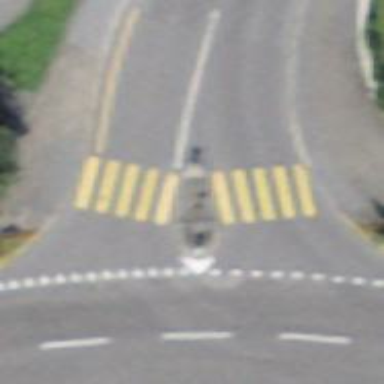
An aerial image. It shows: Zebra crossing with pedestrian island.